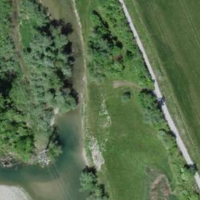
EUNIS habitat code: 25
Species observed at this site:
Anacamptis pyramidalis
Hippocrepis comosa